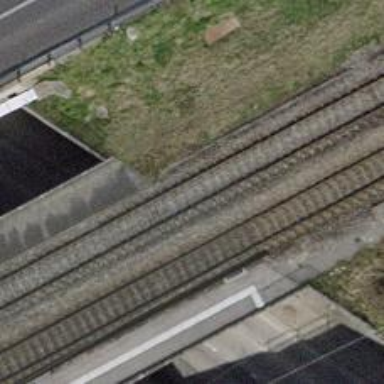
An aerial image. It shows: Railway bridge with electrified contact lines.